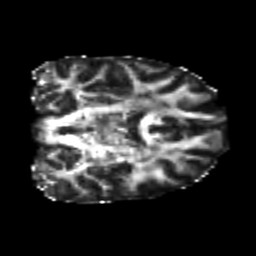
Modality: FA
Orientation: coronal
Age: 20
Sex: female
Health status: healthy
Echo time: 0.074 s